Field crop: maize
Growth stage: 2
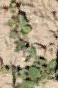
Species: convolvulus